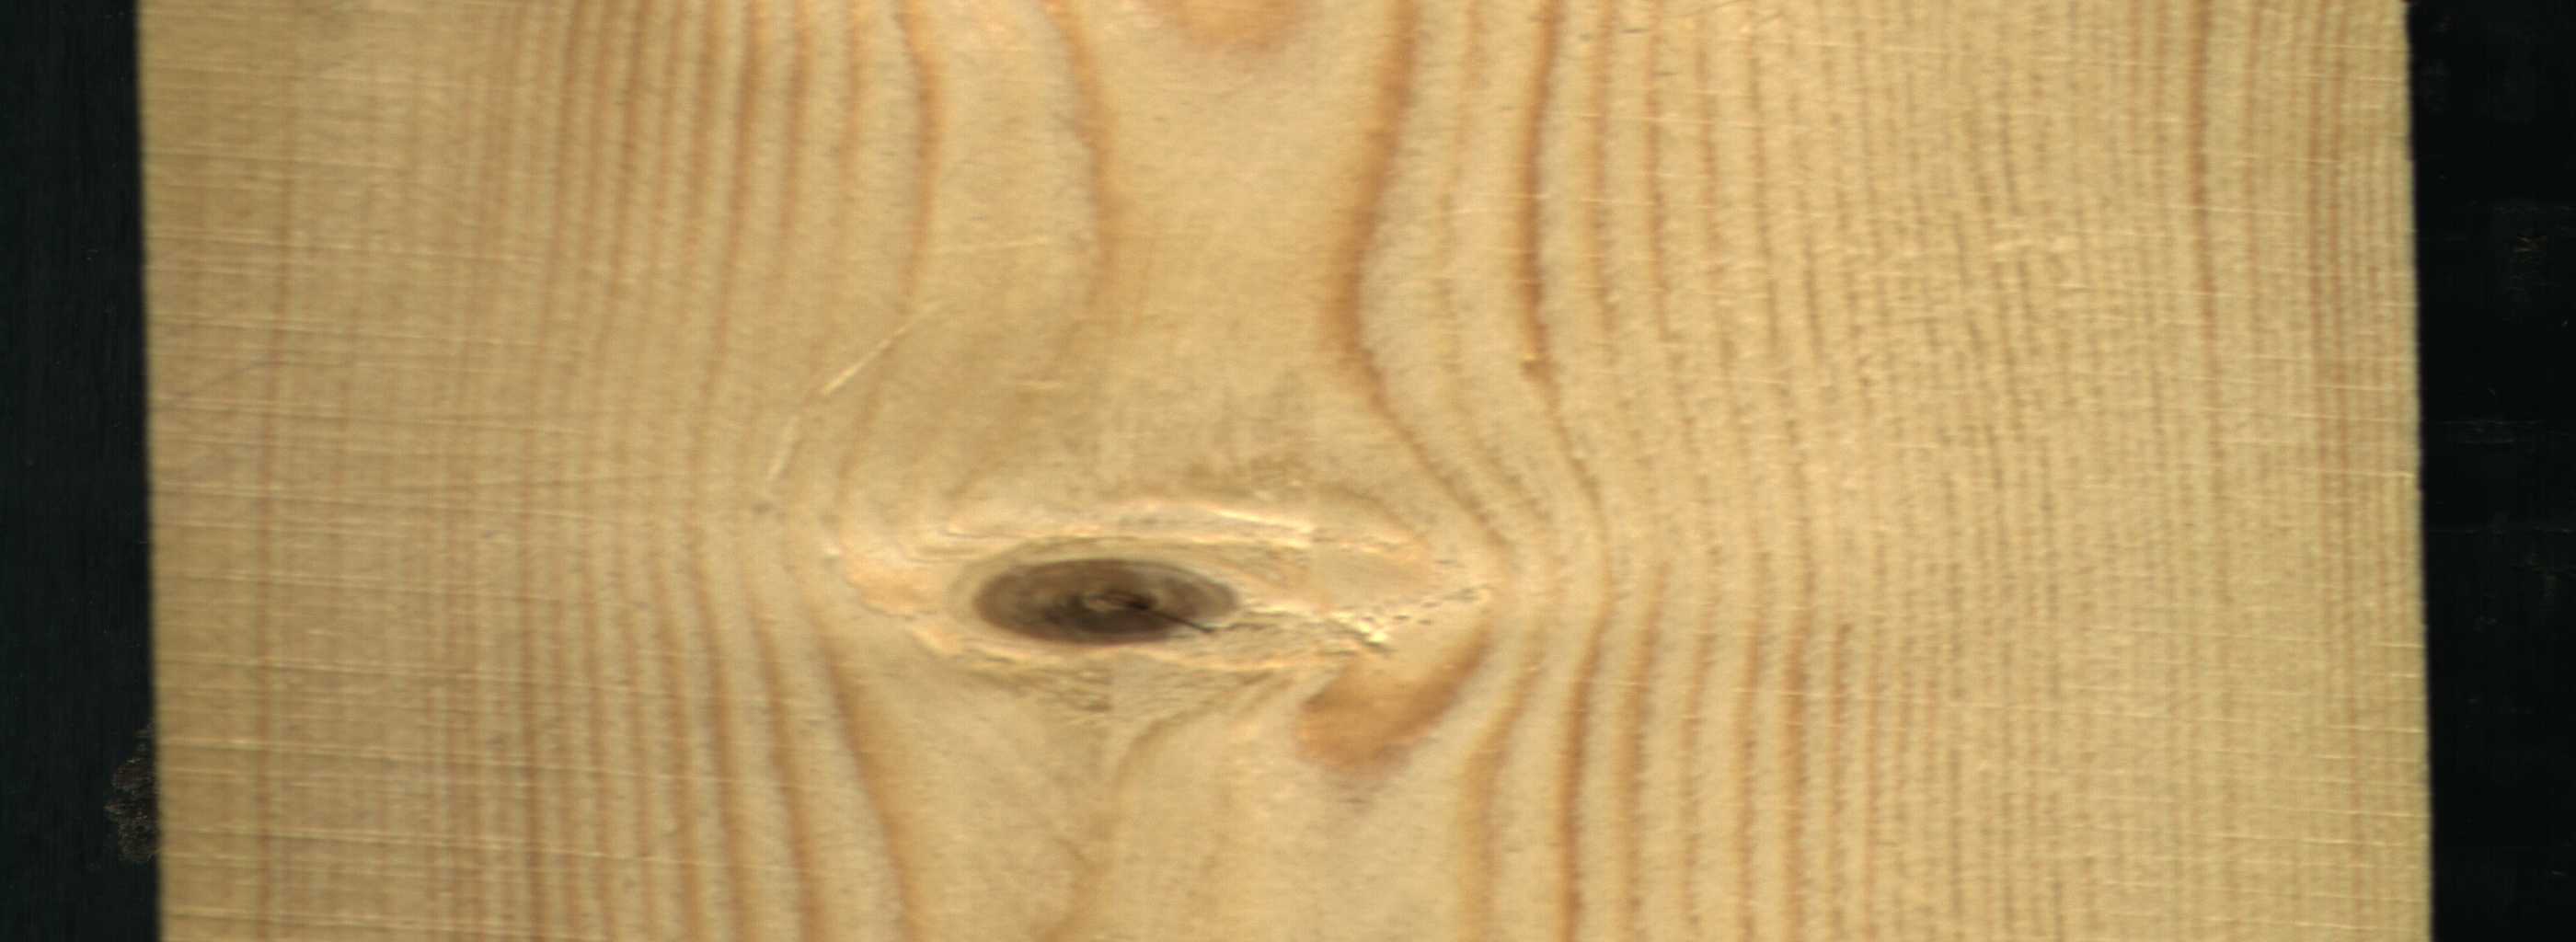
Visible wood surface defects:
Live_Knot